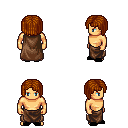
a pixel art fantasy rpg character, male body template, human, tanned skin, brown cape, robe skirt, brunette pageboy hairstyle, black slippers, four views (front, back, left, right), 2x2 character sprite sheet, small pixel art, hard edges, no anti-aliasing